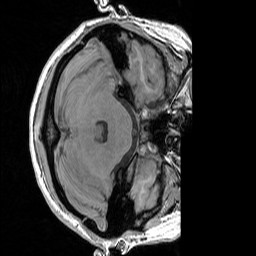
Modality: T1w
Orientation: axial
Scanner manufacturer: siemens
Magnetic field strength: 3 T
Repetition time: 1.83 s
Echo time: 0.00303 s